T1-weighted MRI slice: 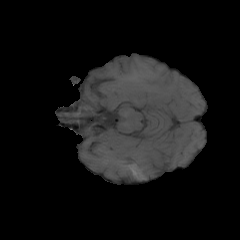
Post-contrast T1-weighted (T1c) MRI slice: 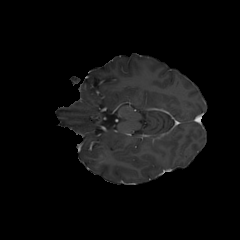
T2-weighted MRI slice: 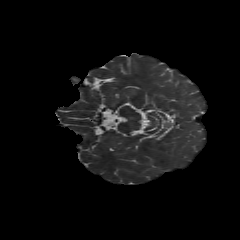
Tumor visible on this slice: no